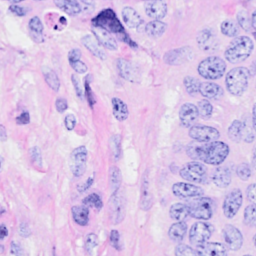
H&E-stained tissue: Breast